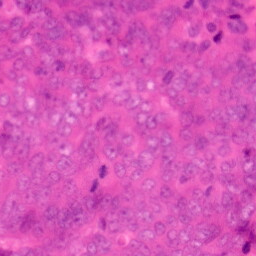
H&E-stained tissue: Colon